Question: I want subclass a 'UIActionSheet' to use a block approach instead of delegate.
My problem is when I call the super initialization on 'UIActionSheet' the variadic '...' at the end of the method aren't recognized as a 'va_list' and the action sheet only show the first button.
Here class implementation '.m'
'''
@interface FLActionSheet ()
@property (nonatomic,strong) actionClickedBlock clickedBlock;
@end
@implementation FLActionSheet
+ (id)actionSheetWithTitle:(NSString *)title
clickedBlock:(actionClickedBlock)clickedBlock
cancelButtonTitle:(NSString *)cancelButtonTitle
destructiveButtonTitle:(NSString *)destructiveButtonTitle
otherButtonTitles:(NSString *)otherButtonTitles, ...
{
return [[self alloc] initWithTitle:title
clickedBlock:clickedBlock
cancelButtonTitle:cancelButtonTitle
destructiveButtonTitle:destructiveButtonTitle
otherButtonTitles:otherButtonTitles];
}
- (id)initWithTitle:(NSString *)title
clickedBlock:(actionClickedBlock)clickedBlock
cancelButtonTitle:(NSString *)cancelButtonTitle
destructiveButtonTitle:(NSString *)destructiveButtonTitle
otherButtonTitles:(NSString *)otherButtonTitles, ...
{
self = [super initWithTitle:title
delegate:self
cancelButtonTitle:cancelButtonTitle
destructiveButtonTitle:destructiveButtonTitle
otherButtonTitles:otherButtonTitles,nil];
if (self)
{
self.clickedBlock = [clickedBlock copy];
}
return self;
}
- (void)actionSheet:(UIActionSheet *)actionSheet clickedButtonAtIndex:(NSInteger)buttonIndex
{
self.clickedBlock(buttonIndex);
}
@end
'''
And here how I initialize the action sheet:
'''
[[[FLActionSheet alloc] initWithTitle:@"Ordina per..."
clickedBlock:^(NSInteger buttonIndex) {
switch (buttonIndex)
{
case 0:
break;
default:
break;
}
}
cancelButtonTitle:nil
destructiveButtonTitle:@"Annulla"
otherButtonTitles:@"Data crescente", @"Data decrescente", @"Mittente crescente", @"Mittente decrescente"]
showFromBarButtonItem:myBarButtonItem
animated:YES];
'''
And here the result:

I'm definitely doing something wrong but I do not understand what.
Ideas ?
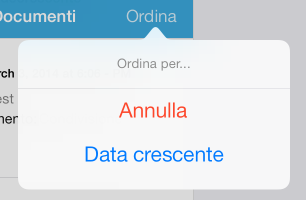
Answer: 1. UIActionSheet is not designed to be subclassed.
2. There are other ways how to use it with blocks. Best is to create a category, that implements delegate protocol and store the block using associated ojects mechanism. Implementation here.
3. I think initWithTitle:delegate:cancelButtonTitle:... is not the designated initializer and it is implemented using [self init] with following setTitle: and addButtonWithTitle: calls. You should do it similarily.
4. In fact, with variadic method, you have no other option. To collect all arguments, you have to use va_list and related functions. Implementation here. Then on each of them you call addButtonWithTitle: as I mentioned.